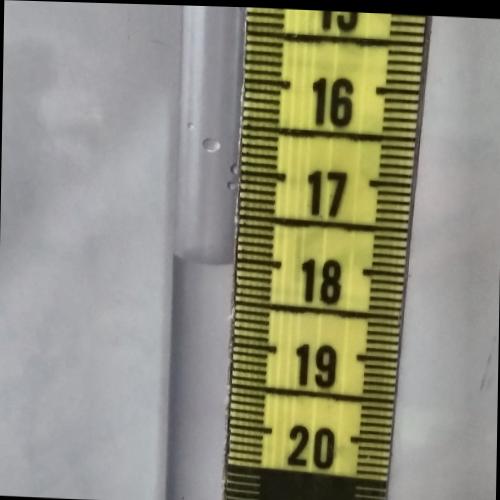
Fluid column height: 18.1 cm